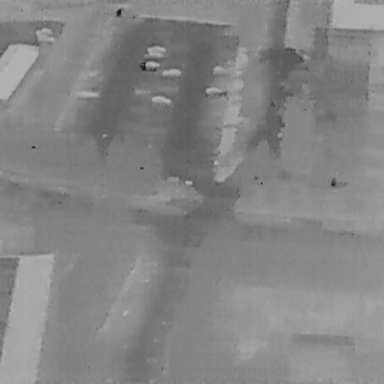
There are nine Cars in the infrared image.